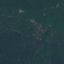
Label: Forest